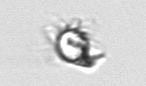
Label: Paratontonia_gracillima